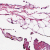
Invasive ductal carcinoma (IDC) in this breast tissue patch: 0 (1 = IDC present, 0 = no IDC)